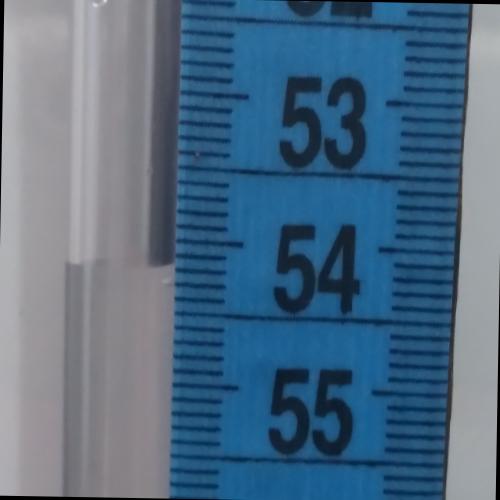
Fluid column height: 54.2 cm